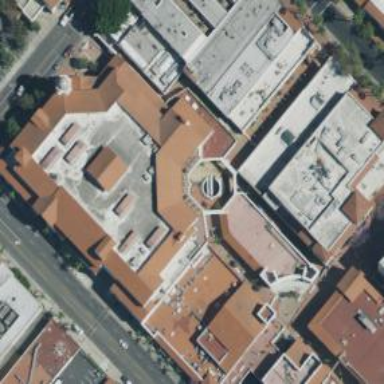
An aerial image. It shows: Theater building.